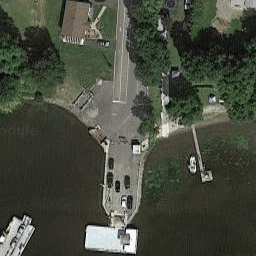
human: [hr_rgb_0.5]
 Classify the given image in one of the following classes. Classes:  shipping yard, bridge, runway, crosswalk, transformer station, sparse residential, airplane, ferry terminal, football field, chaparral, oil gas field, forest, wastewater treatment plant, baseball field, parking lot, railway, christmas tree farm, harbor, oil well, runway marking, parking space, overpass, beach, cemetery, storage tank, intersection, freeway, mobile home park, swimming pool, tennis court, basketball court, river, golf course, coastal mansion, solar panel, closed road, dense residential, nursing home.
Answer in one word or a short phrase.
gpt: ferry terminal